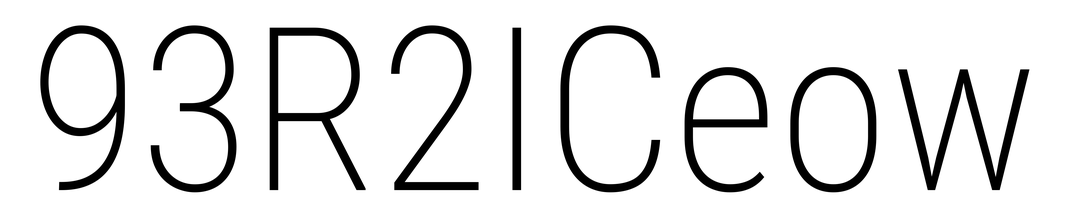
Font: Roboto_Condensed_ExtraLight